Breast ultrasound image
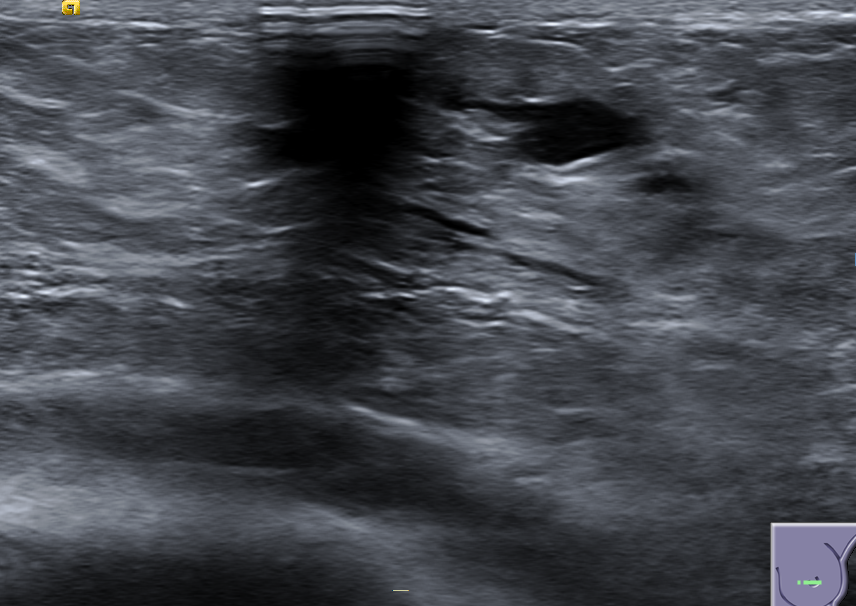
Diagnosis: benign